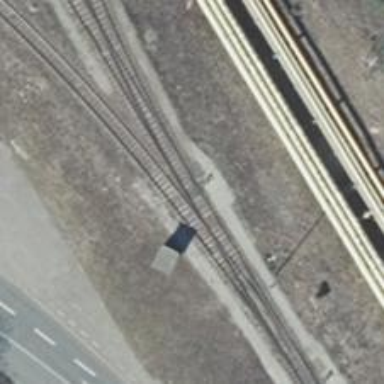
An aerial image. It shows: Railway switch.